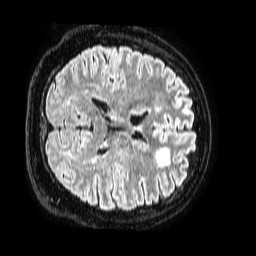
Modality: FLAIR
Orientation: axial
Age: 36
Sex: female
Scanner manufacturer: philips
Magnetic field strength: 1.5 T
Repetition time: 4.8 s
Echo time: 0.3 s